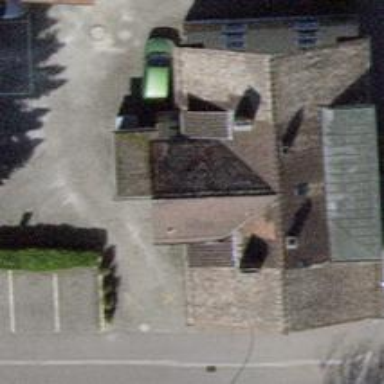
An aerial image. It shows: Building with pitched roof.